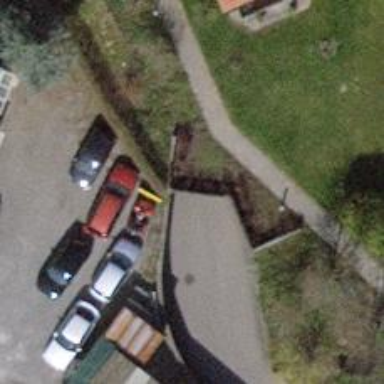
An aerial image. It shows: Parking area.